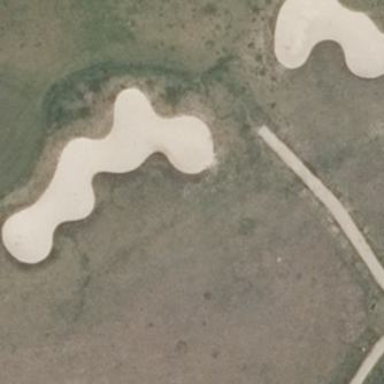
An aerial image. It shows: Golf bunker filled with natural sand.